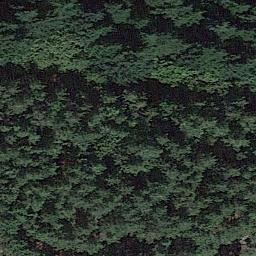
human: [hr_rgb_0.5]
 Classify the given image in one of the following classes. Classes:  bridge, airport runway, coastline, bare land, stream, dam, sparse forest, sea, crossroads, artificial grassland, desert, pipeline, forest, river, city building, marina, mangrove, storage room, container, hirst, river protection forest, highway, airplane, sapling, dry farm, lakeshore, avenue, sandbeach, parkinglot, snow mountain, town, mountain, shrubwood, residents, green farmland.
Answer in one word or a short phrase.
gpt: forest